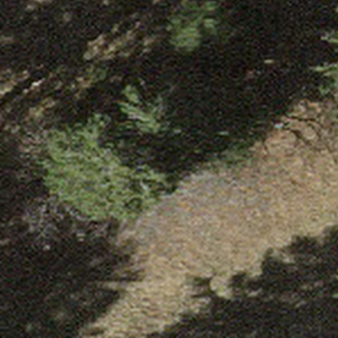
Label: other